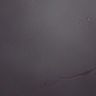
Metastatic tissue present: no